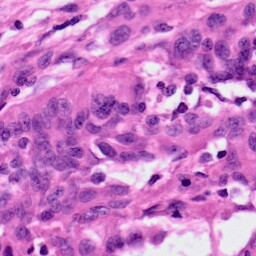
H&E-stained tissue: Ovarian